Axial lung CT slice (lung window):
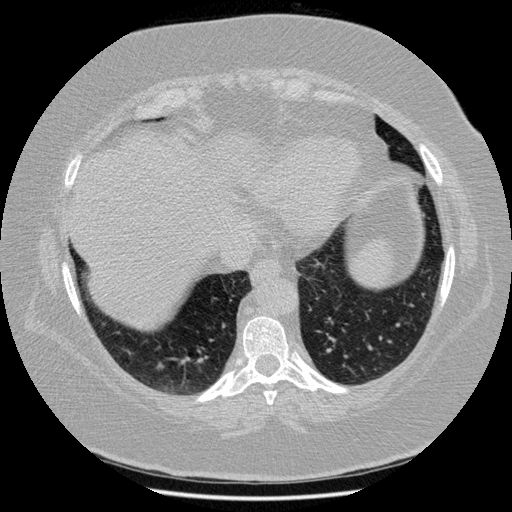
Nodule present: no